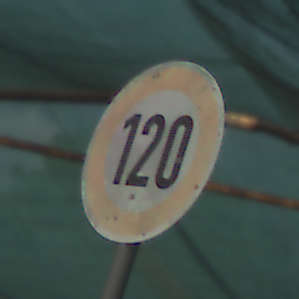
Verkehrszeichen: Geschwindigkeit120
Umgebung: Roofed, Special
Tageszeit: MorningAfternoon
Wetter: PartlyCloudy
Licht: Natural
Jahreszeit: NotSpecified
Kontrast: MediumContrast